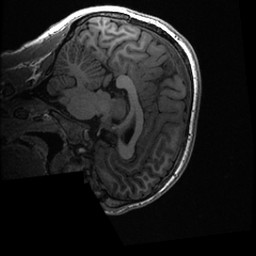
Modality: T1w
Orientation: sagittal